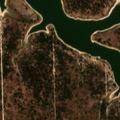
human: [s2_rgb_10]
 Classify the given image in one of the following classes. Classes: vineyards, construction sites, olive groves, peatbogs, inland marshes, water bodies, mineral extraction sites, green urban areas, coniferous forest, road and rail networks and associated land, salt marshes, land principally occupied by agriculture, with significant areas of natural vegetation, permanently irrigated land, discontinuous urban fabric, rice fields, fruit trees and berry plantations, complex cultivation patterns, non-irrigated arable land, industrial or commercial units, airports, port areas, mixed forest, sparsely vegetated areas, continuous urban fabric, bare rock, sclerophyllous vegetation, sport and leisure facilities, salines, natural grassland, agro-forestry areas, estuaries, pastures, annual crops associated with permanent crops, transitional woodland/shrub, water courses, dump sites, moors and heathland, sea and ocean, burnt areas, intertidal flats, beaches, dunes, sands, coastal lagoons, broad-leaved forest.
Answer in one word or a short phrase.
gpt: agro-forestry areas, broad-leaved forest, water bodies